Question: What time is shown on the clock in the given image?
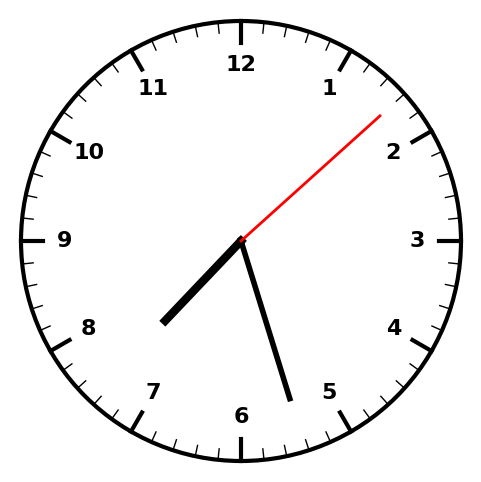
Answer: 07:27:08